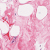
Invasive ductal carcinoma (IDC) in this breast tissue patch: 0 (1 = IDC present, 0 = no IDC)